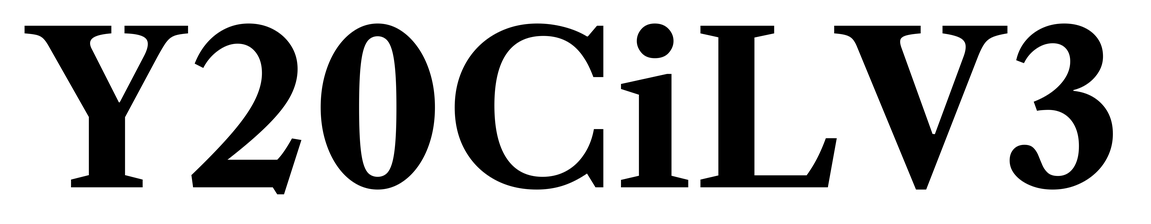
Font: LibreCaslonText_Bold